Question: In my 'tableViewController' there is a 'cellForRowAtIndex' method which has three possible sources.
1. Search results from a search bar controller.
2. Collapsed sections from NSFetchedResultsController.
3. Expanded sections from NSFetchedResultsController.
At the first option there are no issues.
At the second option, the method creates a new Top Row to announce that the section is expandable. No issues at this option.
At the third option, the selected section expands its rows, but with the issue that the first row is not the expected row, but the new Top Row from the previous option.
Here you have both screenshots:

And that is the method code:
'''
- (UITableViewCell *)tableView:(UITableView *)tableView cellForRowAtIndexPath:(NSIndexPath *)indexPath
{
static NSString *CellIdentifier = @"Cell";
UITableViewCell *cell = [tableView dequeueReusableCellWithIdentifier:CellIdentifier];
// Configure the cell...
ToDoItem *toDoItem = nil;
//SEARCH RESULTS
if (tableView == self.searchDisplayController.searchResultsTableView)
{
if (cell==nil) {
cell = [[UITableViewCell alloc]initWithStyle:UITableViewCellStyleSubtitle reuseIdentifier:CellIdentifier];
cell.accessoryType=UITableViewCellAccessoryDisclosureIndicator;
}
NSLog(@"Configuring cell to show search results");
toDoItem = [self.searchResults objectAtIndex:indexPath.row];
cell.textLabel.text = toDoItem.todoName;
NSDate *fechaToDO = toDoItem.todoDueDate;
NSDateFormatter *dateFormatter = [[NSDateFormatter alloc]init];
[dateFormatter setDateFormat:@"EEEE, dd MMMM YYYY"];
NSString *fechaToDo = [dateFormatter stringFromDate:fechaToDO];
NSString *valorSomeDay = toDoItem.isSomeDay;
if ([valorSomeDay isEqualToString:@"issomeday"]){
cell.detailTextLabel.text = @"Someday";
}
else {
cell.detailTextLabel.text = fechaToDo;
}
}
//COLLAPSABLE/EXPANDABLE
else
{
if ([self tableView:tableView canCollapseSection:indexPath.section])
{
if (!indexPath.row)
{
// first row
cell.textLabel.text = @"Expandable"; // only top row showing
if ([expandedSections containsIndex:indexPath.section])
{
cell.accessoryView = [DTCustomColoredAccessory accessoryWithColor:[UIColor grayColor] type:DTCustomColoredAccessoryTypeUp];
}
else
{
cell.accessoryView = [DTCustomColoredAccessory accessoryWithColor:[UIColor grayColor] type:DTCustomColoredAccessoryTypeDown];
}
}
else
//FETCHED RESULTS
{
cell.accessoryView = nil;
ToDoItem *todoitem = [self.fetchedResultsController objectAtIndexPath:indexPath];
cell.textLabel.text = todoitem.todoName;
NSDate *fechaToDO = todoitem.todoDueDate;
NSDateFormatter *dateFormatter = [[NSDateFormatter alloc]init];
[dateFormatter setDateFormat:@"EEEE, dd MMMM YYYY"];
NSString *fechaToDo = [dateFormatter stringFromDate:fechaToDO];
NSString *valorSomeDay = todoitem.isSomeDay;
if ([valorSomeDay isEqualToString:@"issomeday"]){
cell.detailTextLabel.text = @"Someday";
}
else {
cell.detailTextLabel.text = fechaToDo;
}
}
}
}
return cell;
}
'''
Any help is welcome to be able to show the first core data object and not the invented top row when expanding the sections.
It is also request to propose me another solution that could avoid the use of this invented top row when sections are collapsed..
Thank you.
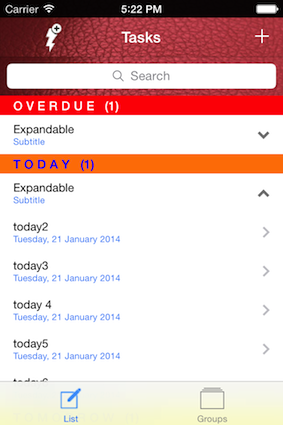
Answer: You need to keep a mapping of your original index paths and the new index paths after you inserted the rows that resulted from the expansion.
If you implement it properly, you should be able to get the new index path from the old index path. Ex: item 3 is now 5 after row 1 was expanded and added 2 subrows.
EDIT: how to implement the mapping
You don't need to be experienced in iOS to implement it. I am not very experienced and I implemented it.
1. Create an array whose keys will be the index paths as the table view sees them (ie. 0 to 9 if you have 10 total rows), and the values are the index paths (or anything you want, really), that tell you what row in your datasource you are referencing (ie. 0, 1, 2, 3, 3.0, 3.1, 3.2, 4, 5, 6 if row 3 has 3 subrows currently expanded).
2. Whenever you expand (add) rows, insert them in that dictionary at the right place: in this example, when you expanded row 3, insert all 3 rows at index 4, 5, 6.
3. Whenever you collapse (remove) rows, delete them from that array.
Example:
'''
0 => 0
1 => 1
2 => 2
3 => 3
4 => 4
5 => 5
6 => 6
'''
becomes
'''
0 => 0
1 => 1
2 => 2
3 => 3
4 => 3.0
5 => 3.1
6 => 3.2
7 => 4
8 => 5
9 => 6
'''
when you expand row 3